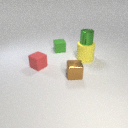
small green metal cylinder above large yellow rubber cylinder